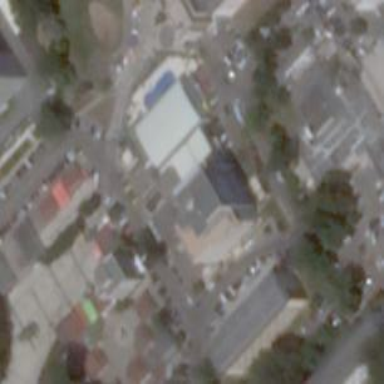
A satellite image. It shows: Conference centre building.